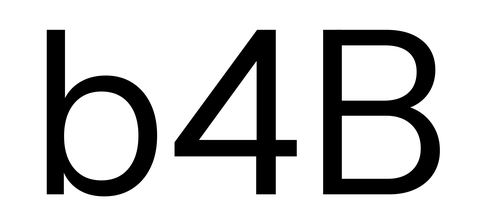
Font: InstrumentSans_Regular